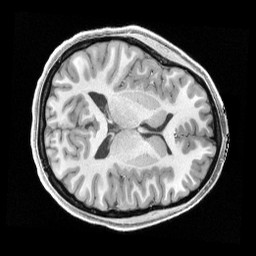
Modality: T1w
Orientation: axial
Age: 22
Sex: female
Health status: healthy
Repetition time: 2.4 s
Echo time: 0.00222 s